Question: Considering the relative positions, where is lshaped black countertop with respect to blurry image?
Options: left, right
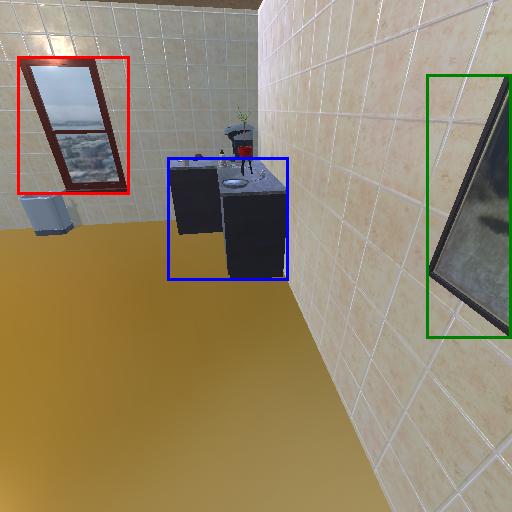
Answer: left